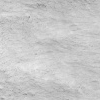
Atmospheric dust classification: not_dusty